Interaction volume radius: 5 \u00c5
Interaction volume height: 15 \u00c5
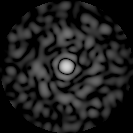
Disorder parameter: 0.8672